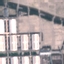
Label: Industrial